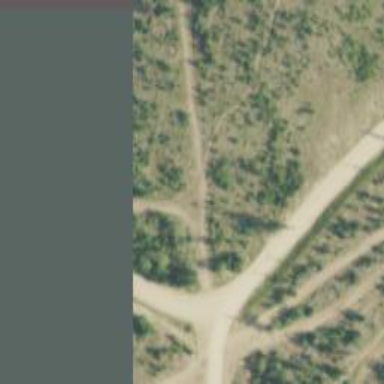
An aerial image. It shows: Intermediate level Nordic skiing trail groomed for classic and skating styles.